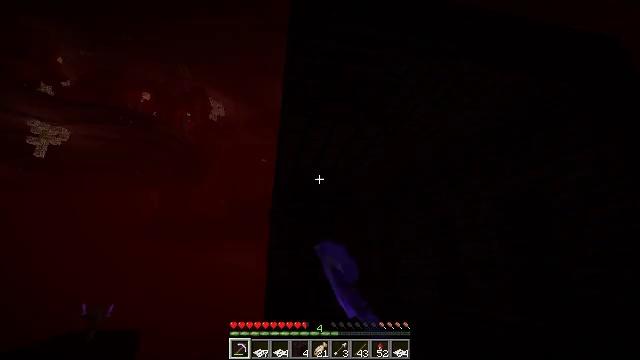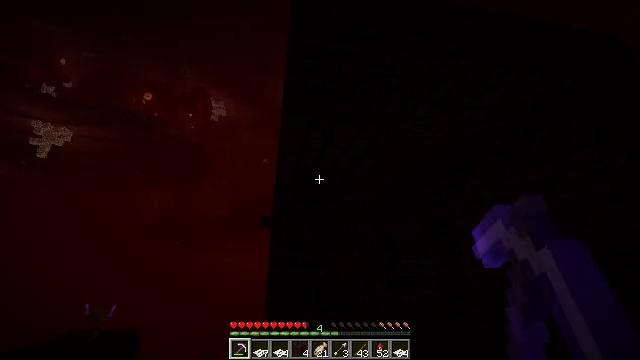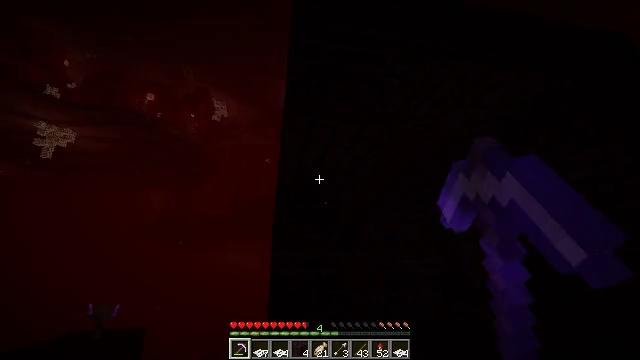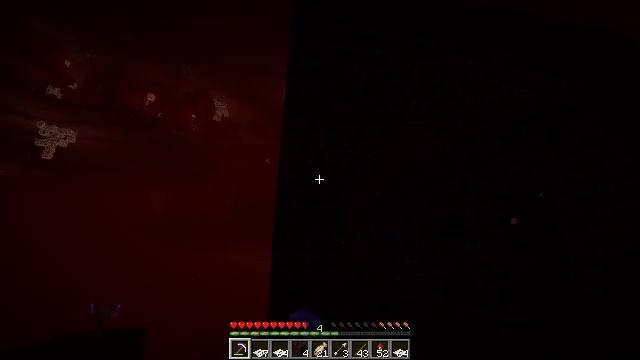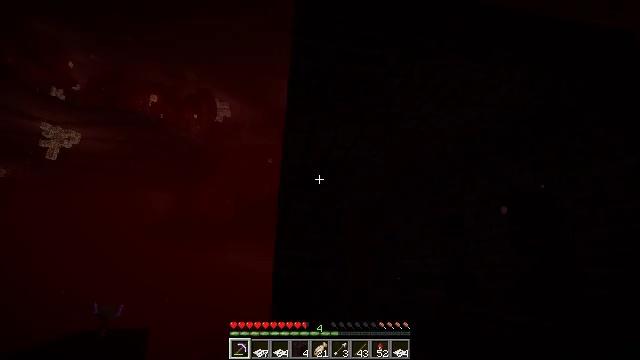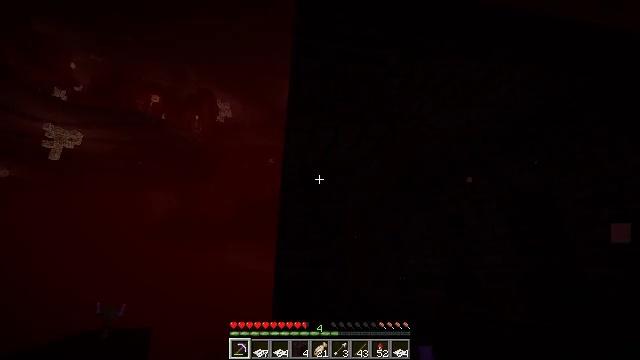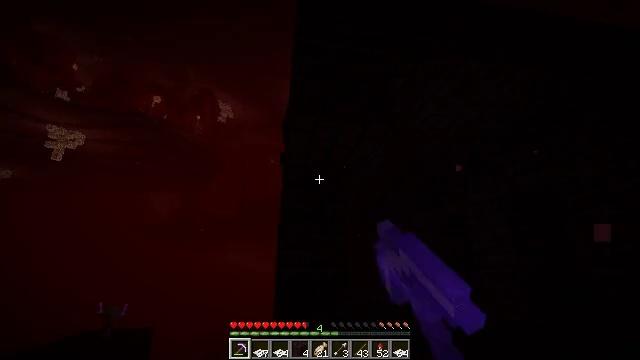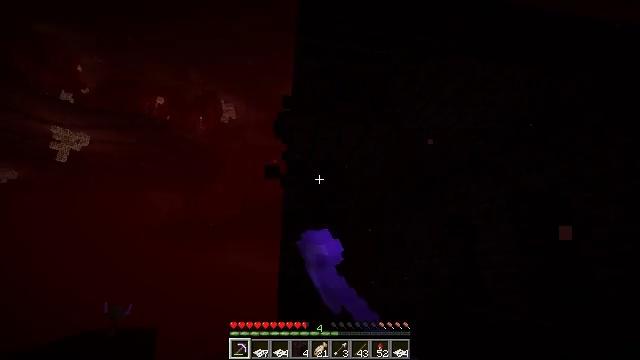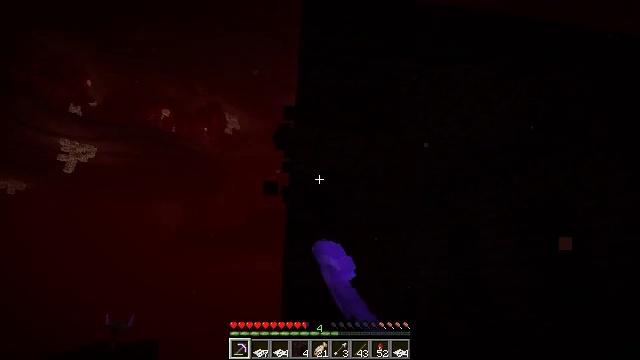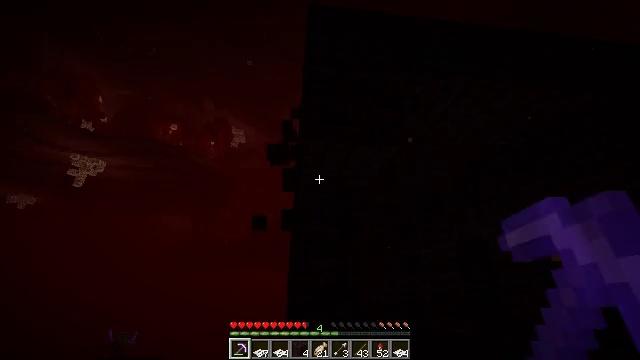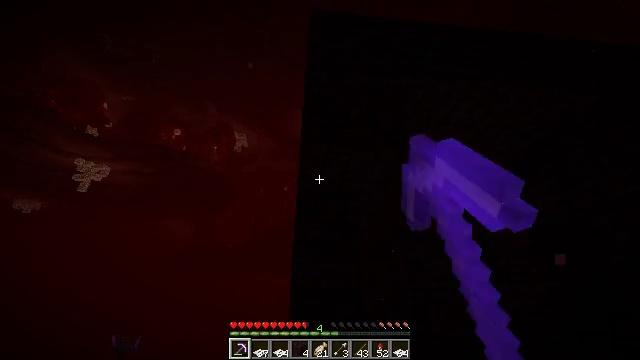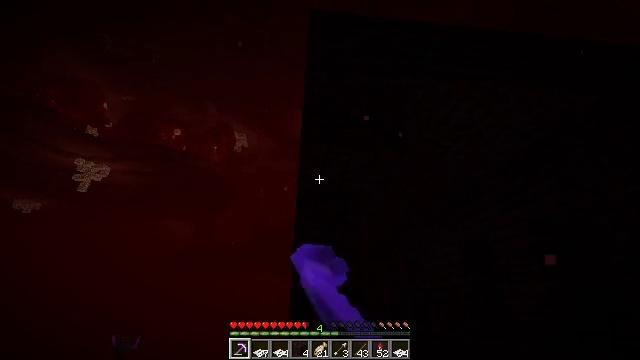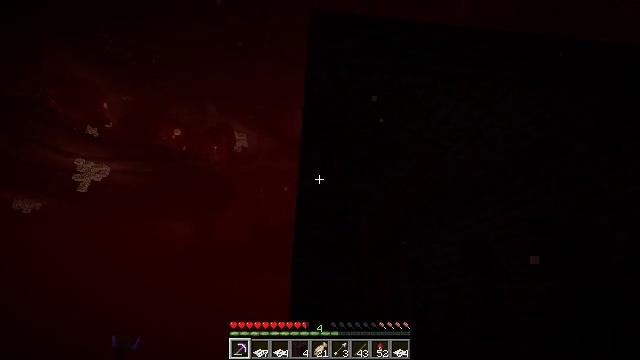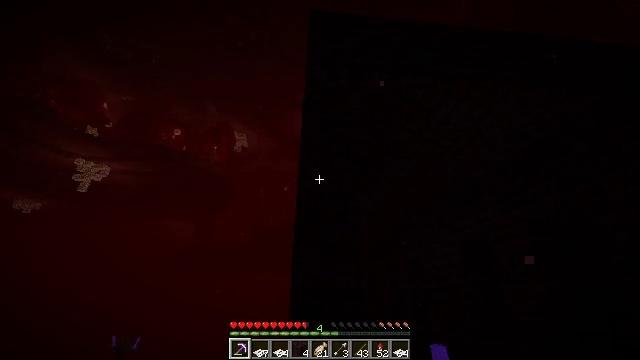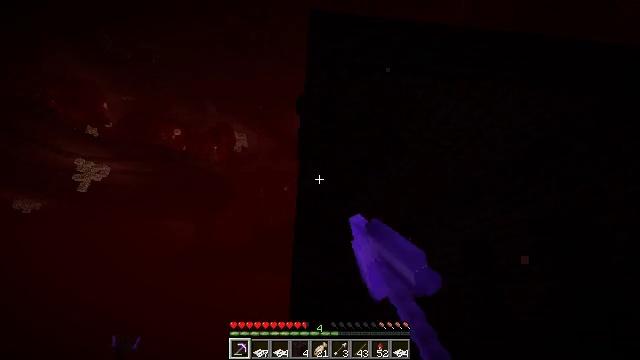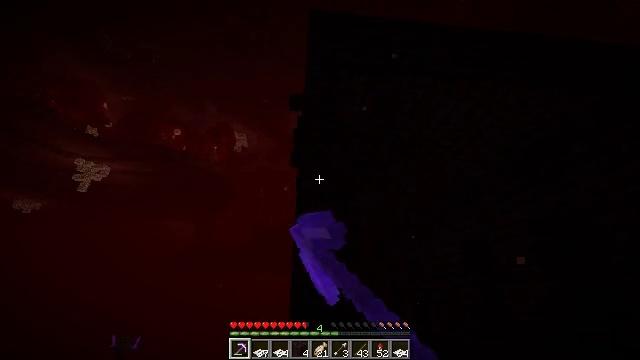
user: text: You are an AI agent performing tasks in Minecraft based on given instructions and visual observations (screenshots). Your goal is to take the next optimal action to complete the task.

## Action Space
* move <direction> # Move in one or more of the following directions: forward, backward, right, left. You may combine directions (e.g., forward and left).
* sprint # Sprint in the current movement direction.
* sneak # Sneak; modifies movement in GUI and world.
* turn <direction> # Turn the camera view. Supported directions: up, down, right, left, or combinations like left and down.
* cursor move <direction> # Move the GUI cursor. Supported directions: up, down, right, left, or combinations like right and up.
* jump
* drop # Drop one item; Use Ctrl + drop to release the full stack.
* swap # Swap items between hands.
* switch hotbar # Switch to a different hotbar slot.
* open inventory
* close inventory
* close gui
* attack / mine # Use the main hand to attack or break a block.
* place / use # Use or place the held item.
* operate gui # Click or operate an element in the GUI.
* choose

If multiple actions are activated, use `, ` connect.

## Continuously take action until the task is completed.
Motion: motion action
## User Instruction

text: Mine nether bricks.
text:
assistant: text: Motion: attack / mine
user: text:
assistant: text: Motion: attack / mine
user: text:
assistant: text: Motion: attack / mine
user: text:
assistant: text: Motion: attack / mine
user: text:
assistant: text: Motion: attack / mine
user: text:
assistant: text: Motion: attack / mine
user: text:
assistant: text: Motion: attack / mine
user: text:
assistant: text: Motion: turn up, attack / mine
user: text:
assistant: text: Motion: turn left and up, attack / mine
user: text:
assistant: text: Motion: attack / mine
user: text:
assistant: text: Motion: attack / mine
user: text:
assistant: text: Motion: attack / mine
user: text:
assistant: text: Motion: attack / mine
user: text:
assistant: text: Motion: attack / mine
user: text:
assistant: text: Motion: attack / mine
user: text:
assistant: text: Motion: attack / mine
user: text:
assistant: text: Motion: attack / mine
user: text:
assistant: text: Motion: attack / mine
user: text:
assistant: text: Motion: attack / mine
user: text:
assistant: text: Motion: attack / mine
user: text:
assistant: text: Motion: attack / mine
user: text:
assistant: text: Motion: attack / mine
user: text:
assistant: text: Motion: attack / mine
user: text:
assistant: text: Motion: attack / mine
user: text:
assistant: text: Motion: attack / mine
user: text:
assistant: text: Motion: turn down, attack / mine
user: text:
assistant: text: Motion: turn down, attack / mine
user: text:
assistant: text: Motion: turn down
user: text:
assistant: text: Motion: turn left and down
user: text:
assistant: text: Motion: turn left and down